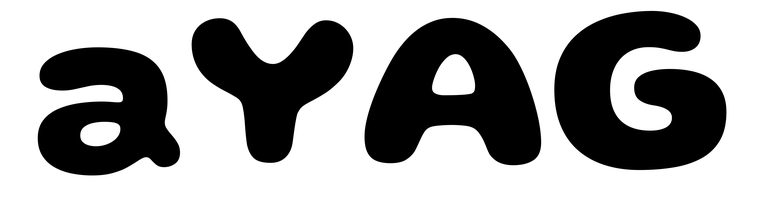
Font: Gluten_Bold